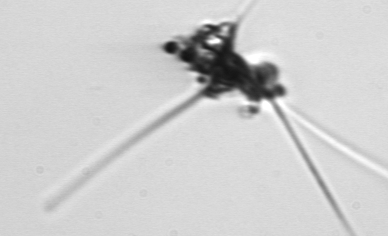
Label: Asterionellopsis_glacialis